Interaction volume radius: 10 \u00c5
Interaction volume height: 15 \u00c5
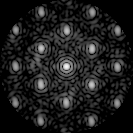
Disorder parameter: 0.2939